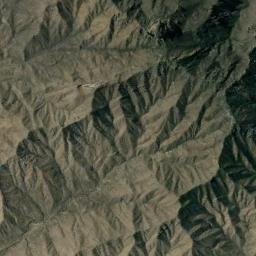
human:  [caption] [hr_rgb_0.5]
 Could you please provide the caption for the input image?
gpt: There is a yellow bare field on this mountain .

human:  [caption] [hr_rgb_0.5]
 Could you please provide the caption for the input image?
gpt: The mountains are winding and undulating .

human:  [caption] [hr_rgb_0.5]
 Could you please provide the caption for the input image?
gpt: The mountain is full of black soil .

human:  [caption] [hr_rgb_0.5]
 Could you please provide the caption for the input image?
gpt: The folded mountain consists of a number of ridges and valleys of different sizes .

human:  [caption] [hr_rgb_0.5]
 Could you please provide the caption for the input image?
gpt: There are many ridges on the brown mountain .